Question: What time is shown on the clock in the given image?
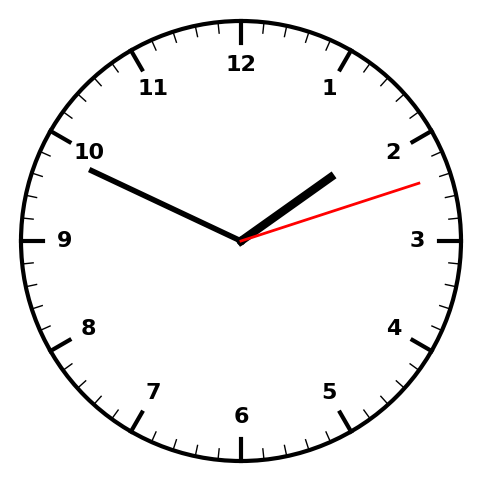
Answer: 01:49:12